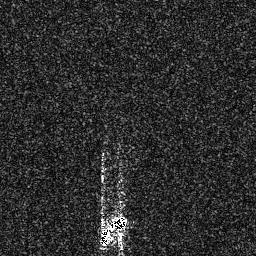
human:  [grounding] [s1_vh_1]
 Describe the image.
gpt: In the satellite image, there is  <ref>1 medium ship </ref> <box>[[37, 83, 49, 95, 0]]</box> located at bottom.